Field crop: maize
Growth stage: 2
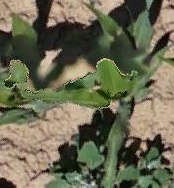
Species: maize